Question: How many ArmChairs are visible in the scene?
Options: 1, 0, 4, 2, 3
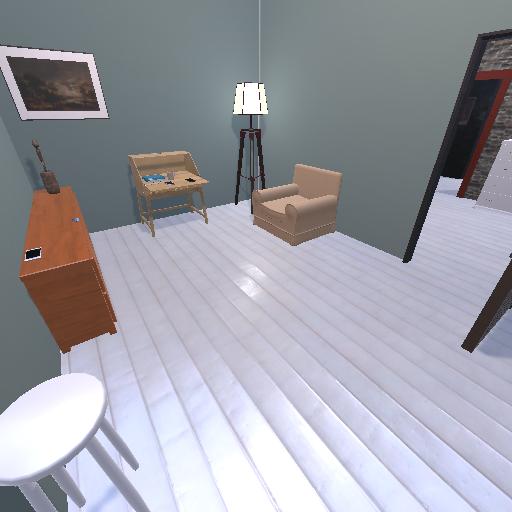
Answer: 1